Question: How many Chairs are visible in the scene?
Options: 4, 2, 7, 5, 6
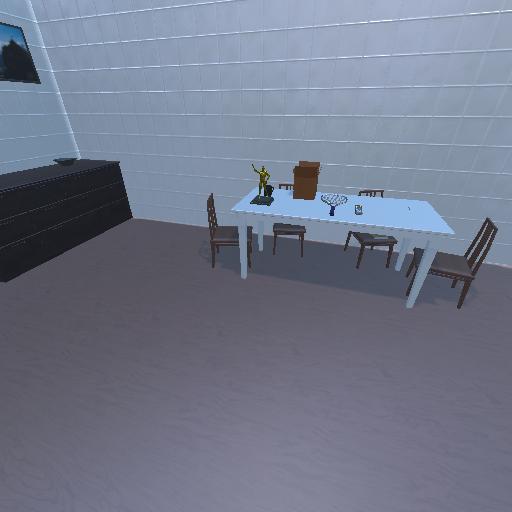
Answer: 4